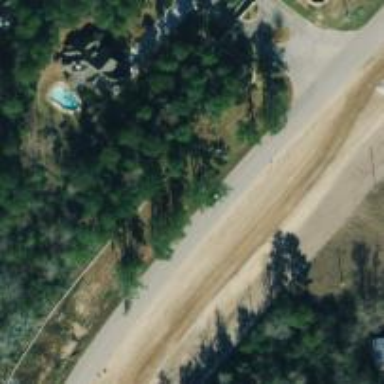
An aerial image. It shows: Secondary road.